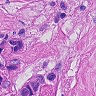
Metastatic tissue present: yes